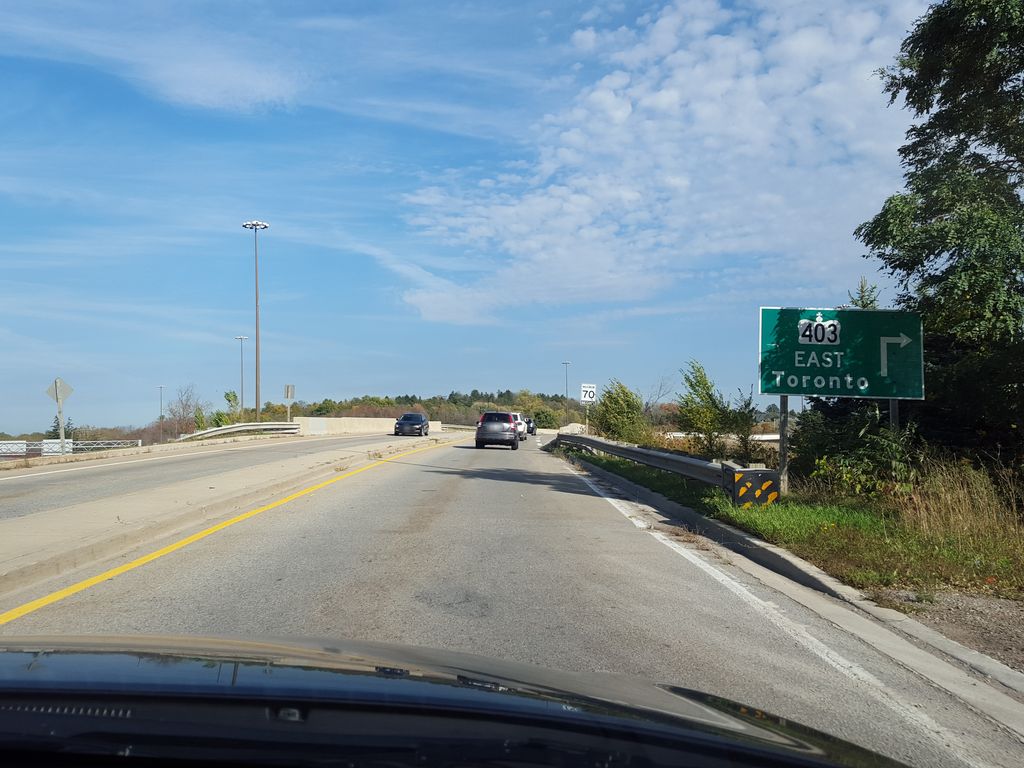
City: hamilton